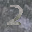
Label: 2